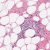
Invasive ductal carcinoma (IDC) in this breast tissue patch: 0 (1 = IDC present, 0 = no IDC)